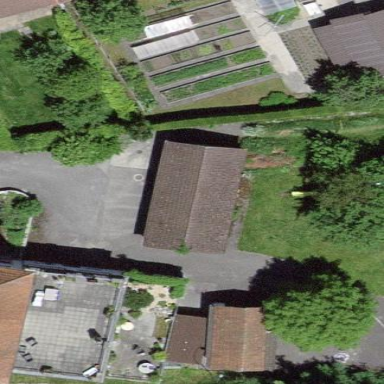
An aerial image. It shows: Garage.